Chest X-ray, AP view. Patient: 23 years old, sex M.
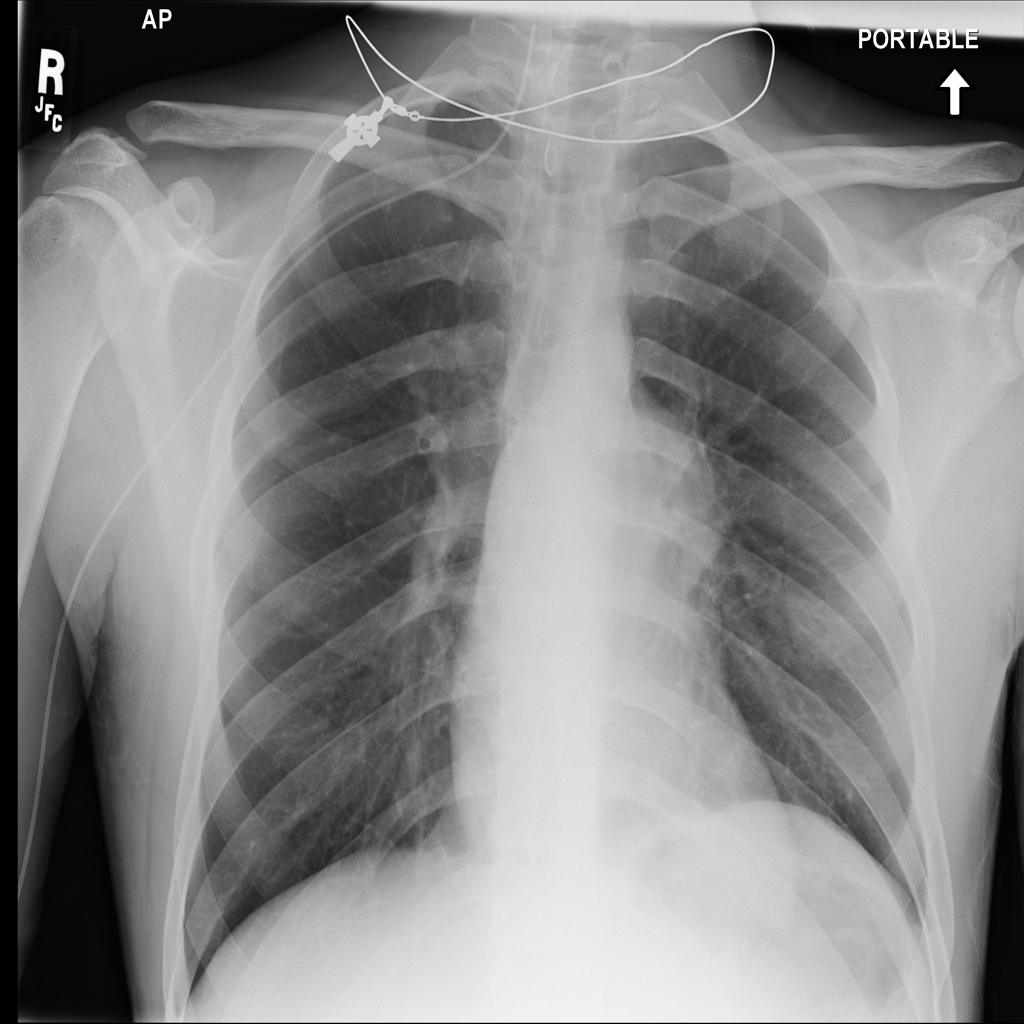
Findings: Mass